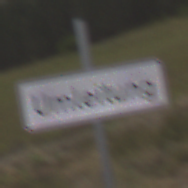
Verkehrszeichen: Umleitungsankuendigung
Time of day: Midday
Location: Outdoor (Nature)
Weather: Overcast
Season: NotSpecified
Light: Natural